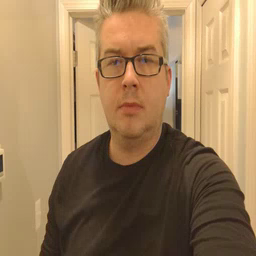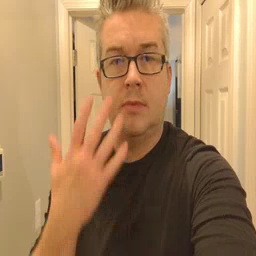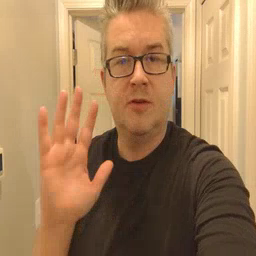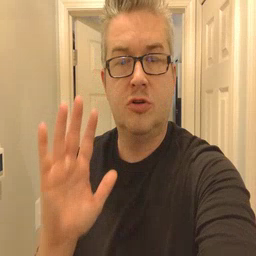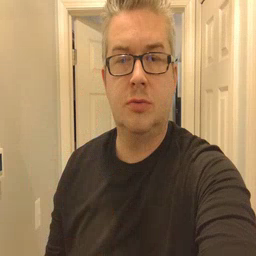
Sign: finish